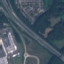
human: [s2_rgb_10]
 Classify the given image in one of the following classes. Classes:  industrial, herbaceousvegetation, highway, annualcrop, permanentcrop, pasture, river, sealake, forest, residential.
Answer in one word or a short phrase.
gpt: Highway